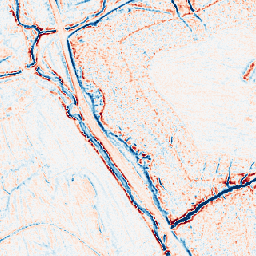
Category: multiscale
Decomposition family: dog_multiscale
Decomposition parameters: sigma_ratio: 1.4
n_scales: 3
base_sigma: 0.5
Upsampling method: nearest
Upsampling parameters: scale: 8
Upsampling scale: 8